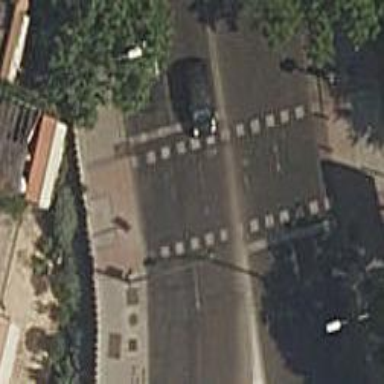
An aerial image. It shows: Road crossing with traffic signals.